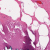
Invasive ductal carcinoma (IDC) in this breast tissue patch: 0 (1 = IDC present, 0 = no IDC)